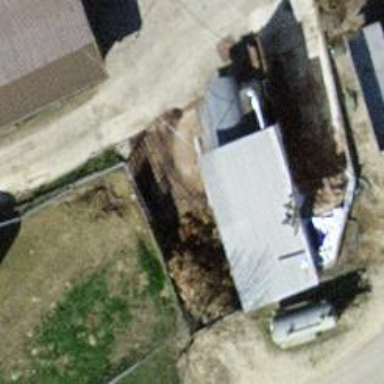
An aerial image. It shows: Farm auxiliary building.